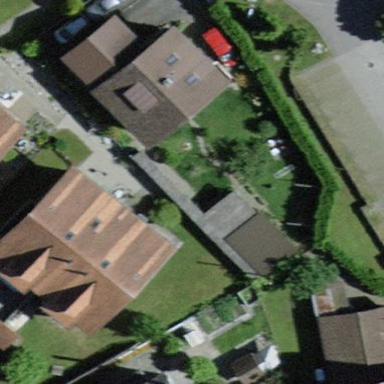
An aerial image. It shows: Residential building.